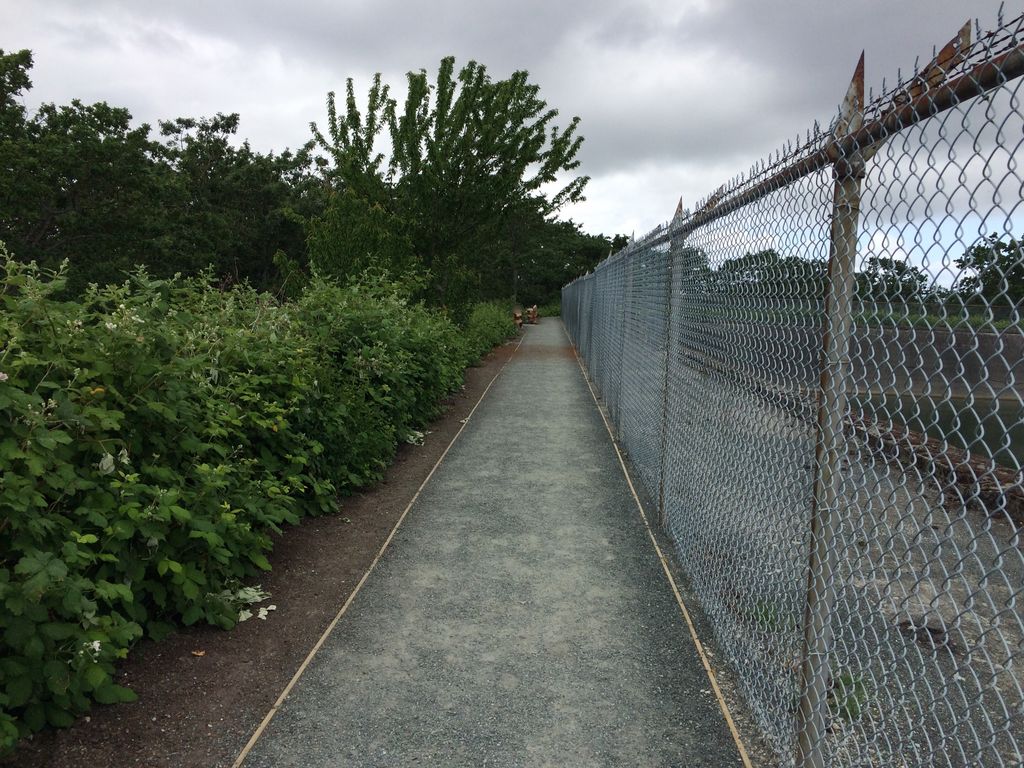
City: victoria